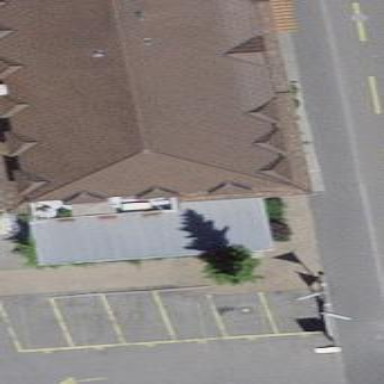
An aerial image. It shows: Apartment building with hipped roof.